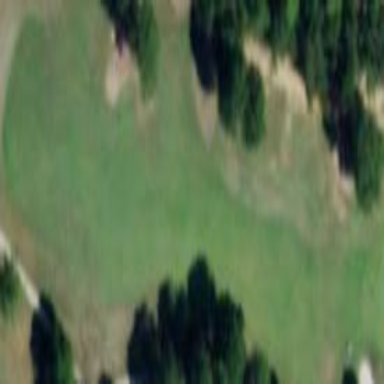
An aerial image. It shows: Golf fairway surrounded by grass.